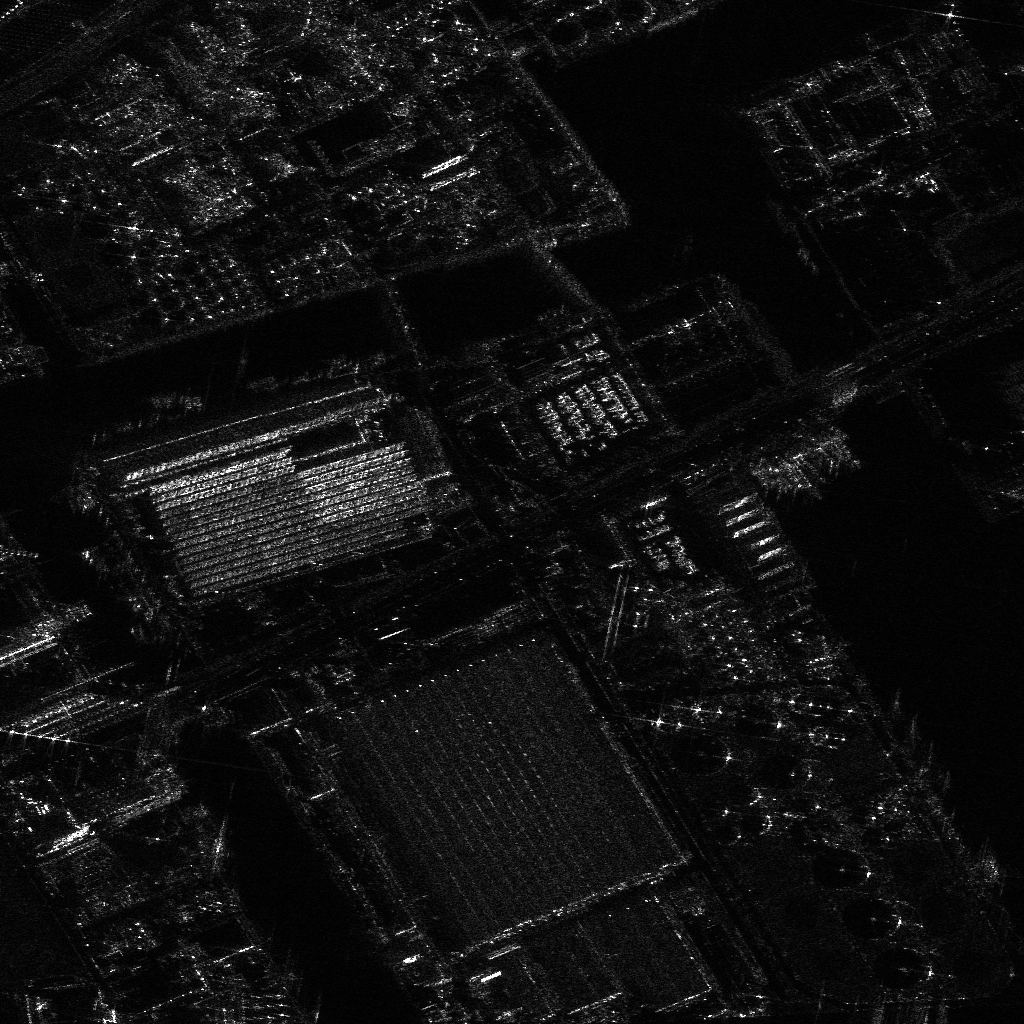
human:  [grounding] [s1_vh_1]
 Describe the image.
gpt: In the satellite image, there is  <ref>5 medium container </ref> <box>[[80, 42, 84, 44, 61], [75, 45, 80, 46, 61], [77, 44, 81, 45, 61], [73, 45, 77, 46, 61], [78, 43, 82, 44, 61]]</box> located at right.